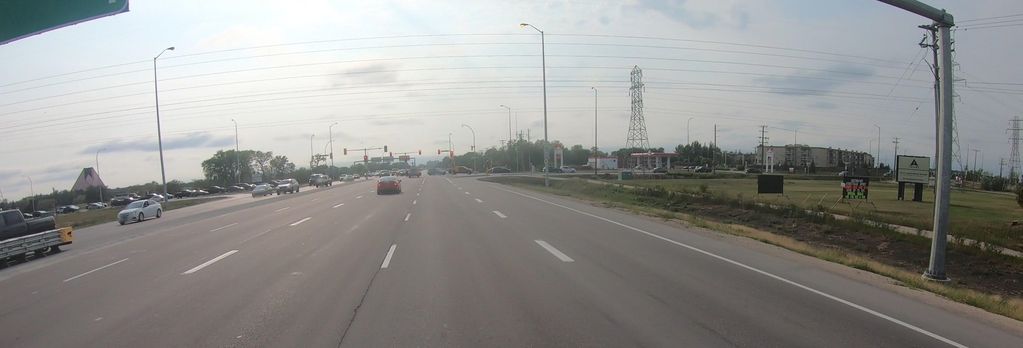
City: winnipeg